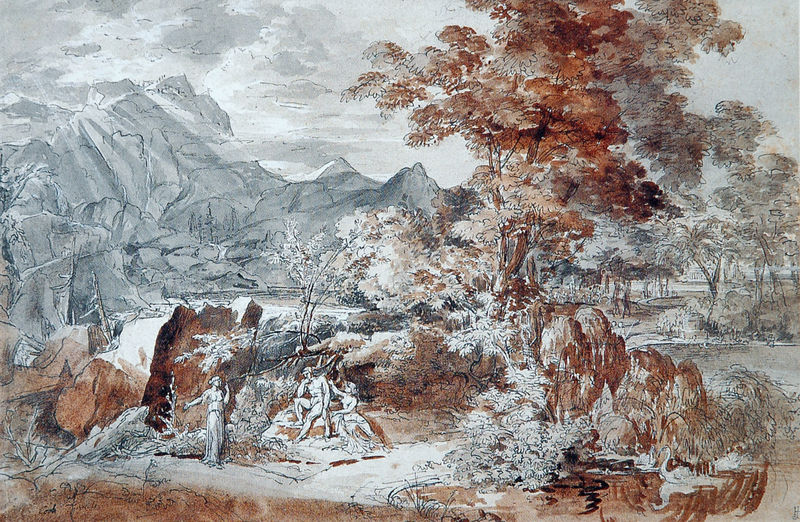
Titel: Gebirgslandschaft mit Herkules am Scheideweg
Künstler: Joseph Anton Koch
Standort: Essen
Institution: Museum Folkwang
Schlagwörter: akt, baum, berg, blau, blätter, feder, felsen, himmel, laub, mann, meer, nackt, wasser, weiß, wolken, aquarell, bäume, fluss, frauen, grün, landschaft, menschen, ocker, see, sitzen, teich, ufer, äste, braun, frau, grau, hintergrund, licht, schwarz, szene, zeichnung, gras, rasen, rot, schnee, tier, wolke, gespräch, malerei, historie, rahmen, stehen, stein, steine, bild, erde, gräser, hügel, natur, stamm, weide, busch, büsche, gebüsch, gewässer, sonne, boden, land, sitzend, gewänder, personen, blatt, pflanzen, tal, wald, anhöhe, statue, bewölkt, papier, umrisse, schwan, italien, berge, fels, gebirge, gipfel, kette, dorf, grafik, graphik, berglandschaft, steil, winter, sepia, figuren, romantik, angst, staffage, muskeln, klippe, stiel, laviert, tusche, lichtstrahl, sonnenstrahl, antike, strahlen, technik, lichtung, radierung, raub, denker, koloriert, kunst, mythologie, tinte, gestalten, zeus, toga, stark, mythos, nymphe, nymphen, entführung, begegnung, sonnenschein, sonnenstrahlen, malerie, rötlich, siedlung, sirene, herkules, brau, rötel, koch, rasten, felsblock, findling, lager, federzeichnung, vorzeichnung, handzeichnung, scheideweg, gehöht, ber, dialog, antike gestalten, antike personen, begebenheit, klippem, landschaft mit, nicht fertig, radiert, neunzehntes jahrhundert, feösen, gradierung